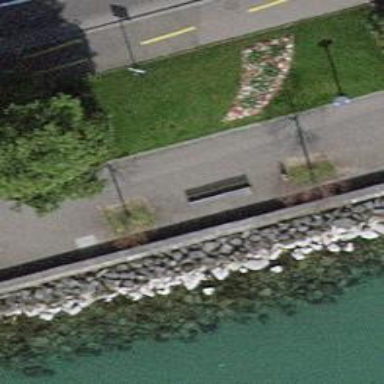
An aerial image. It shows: Bench for seating.